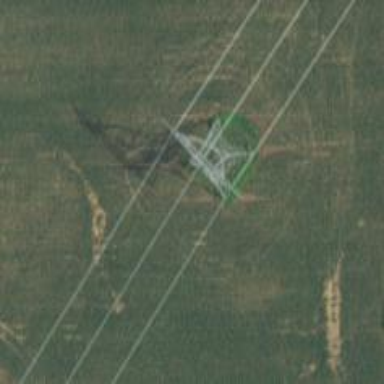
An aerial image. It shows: Power tower.